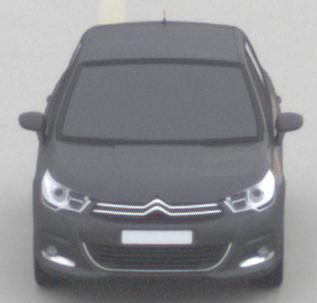
Make: Citroen
Model: C4 VTi 95
Detailed model: C4 (II)
Model produced from: 2012/08
Model produced until: 2013/06
Doors: 5
Color: gray
Road condition: dry road
Daytime: morning or afternoon
Contrast: low contrast